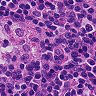
Metastatic tissue present: no